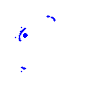
Particle: pion